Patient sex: M
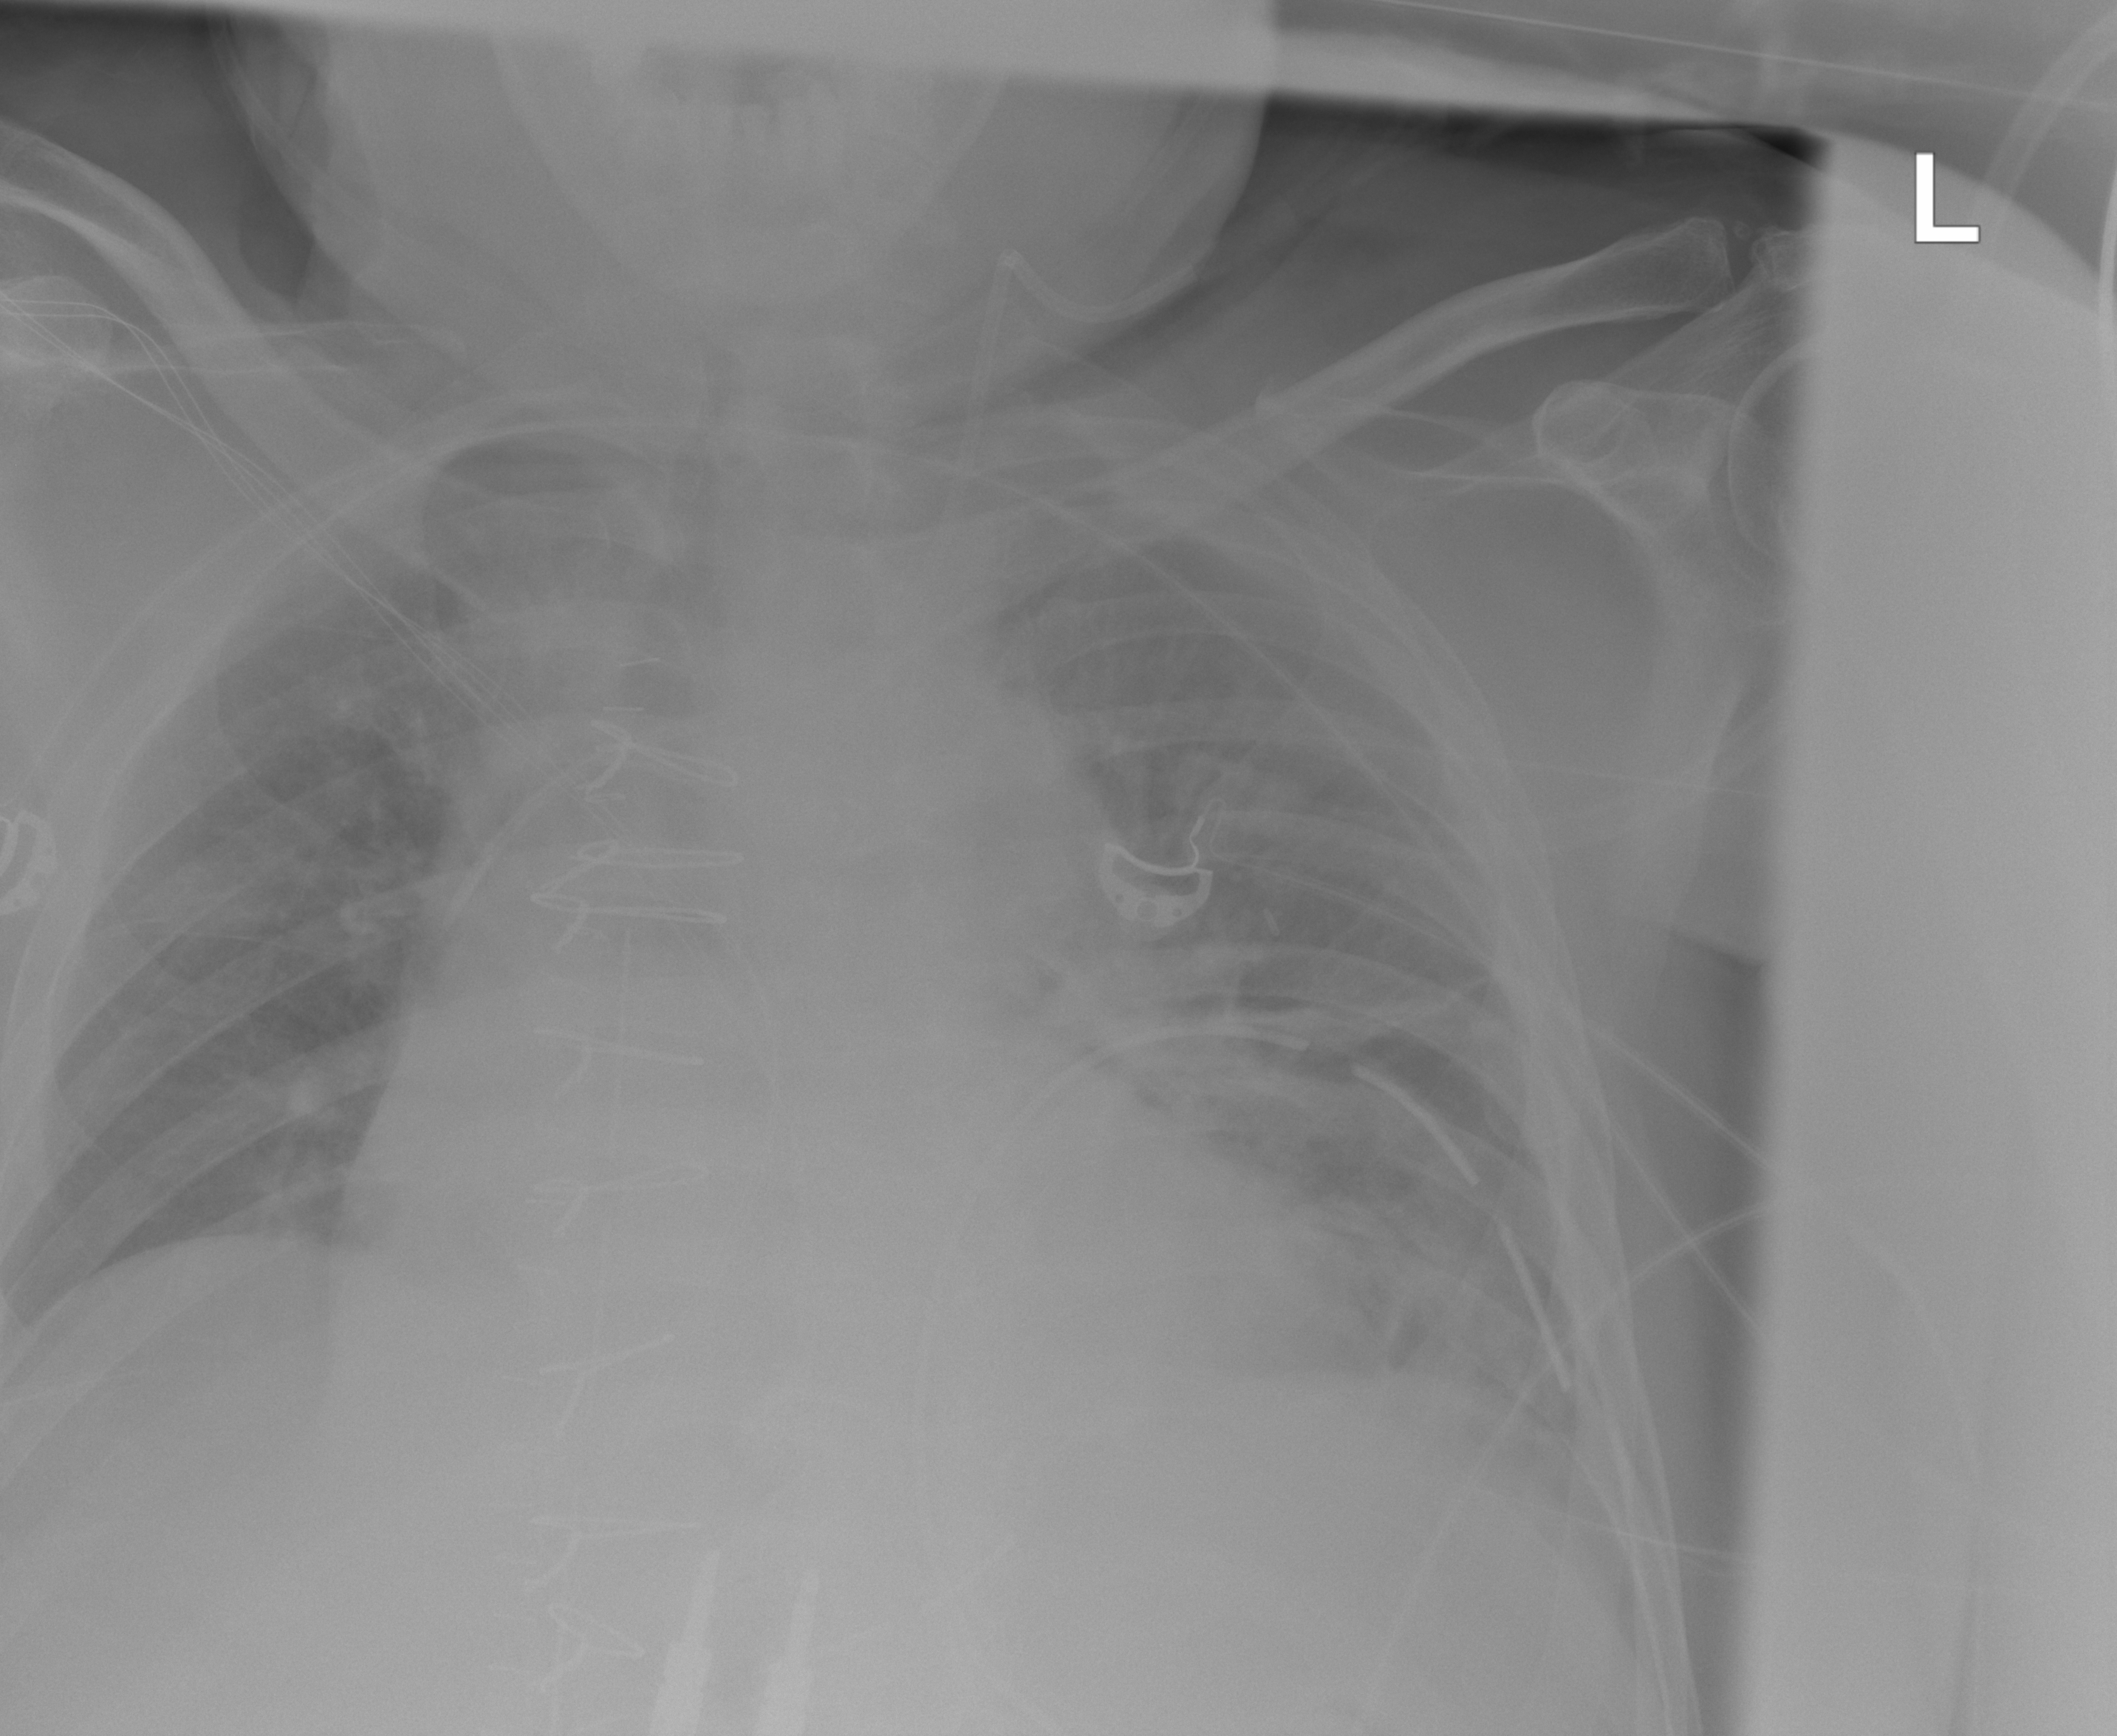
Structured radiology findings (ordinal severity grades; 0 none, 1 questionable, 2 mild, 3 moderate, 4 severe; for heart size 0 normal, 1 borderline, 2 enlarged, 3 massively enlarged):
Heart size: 0
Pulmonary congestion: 0
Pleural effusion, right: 0
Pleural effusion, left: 0
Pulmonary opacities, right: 0
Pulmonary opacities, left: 1
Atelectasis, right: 0
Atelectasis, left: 3